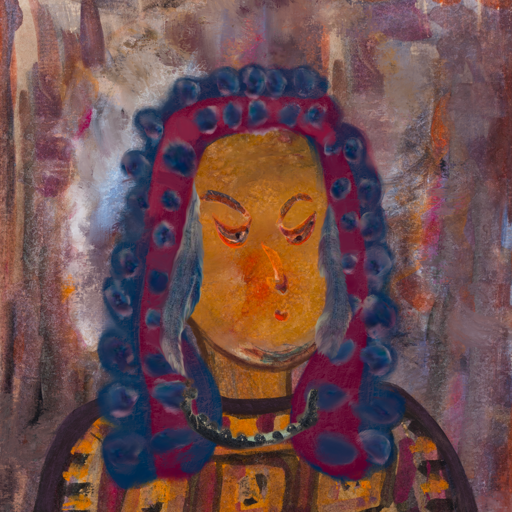
Background: Hypocrite, Head And Neck Side: Pipe, Face Side: Hypocrite, Bust: Doll, Hair Side: Hill_Girl, Head Accessory: Blank, Second Necklace: Blank, Necklace: Childish, Baby: Blank